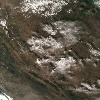
Label: land